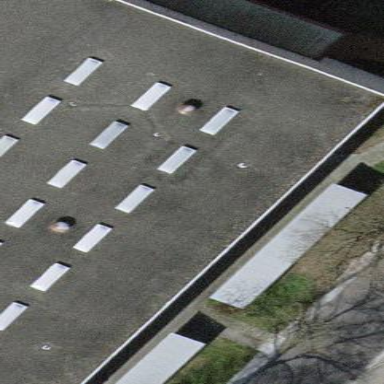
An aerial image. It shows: Bicycle parking facility.